Aerial crown-view tile of a tropical tree (Barro Colorado Island, Panama), acquired 20250317:
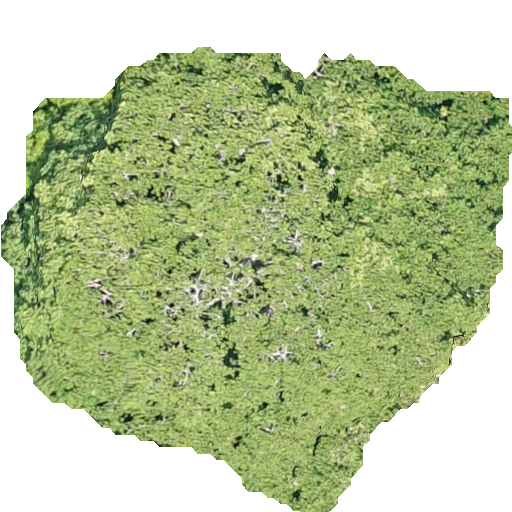
Species: Sterculia apetala
GBIF accepted scientific name: Sterculia apetala
Crown area: 254.66 m²